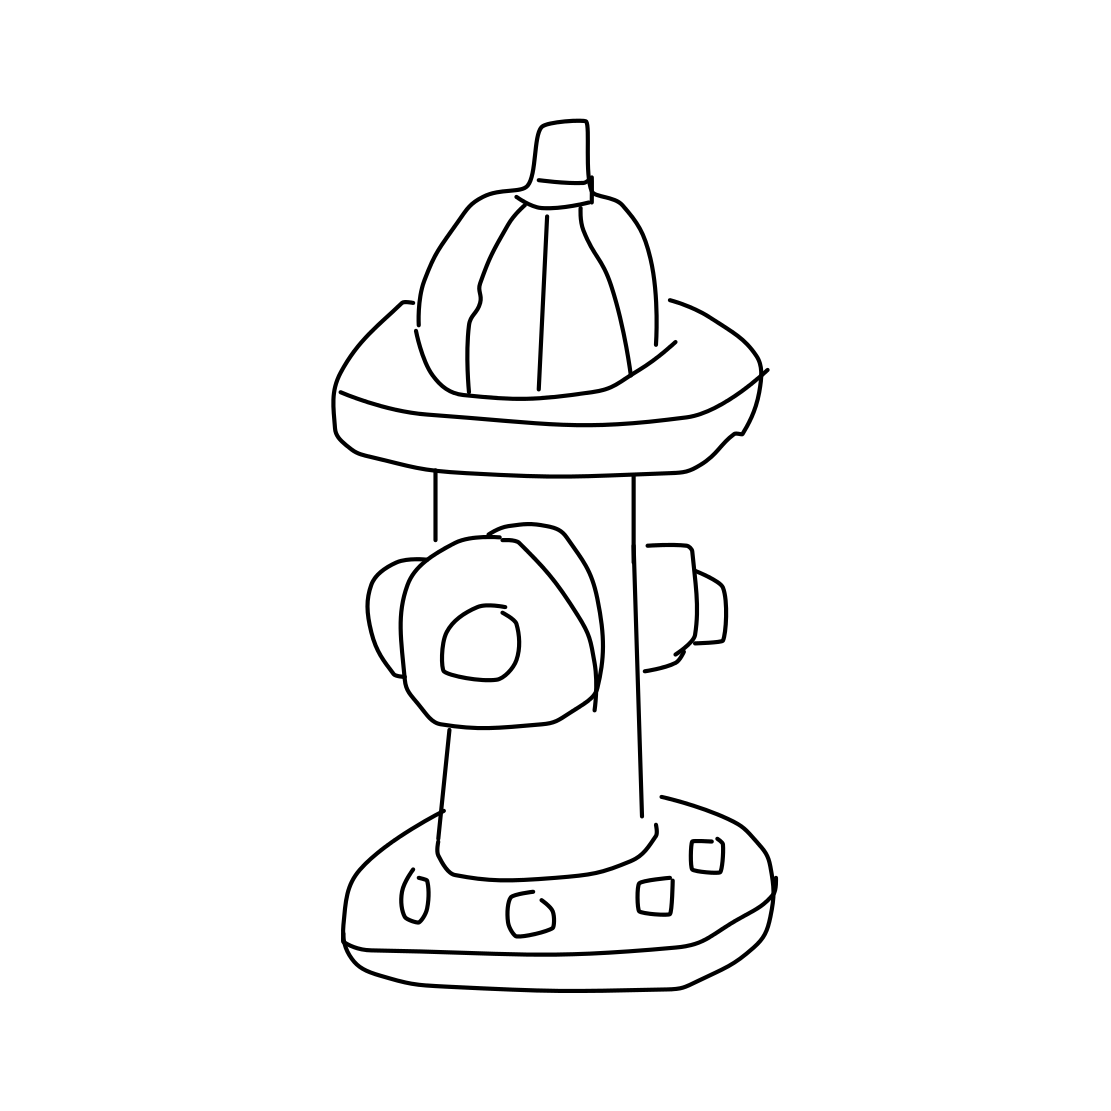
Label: fire hydrant